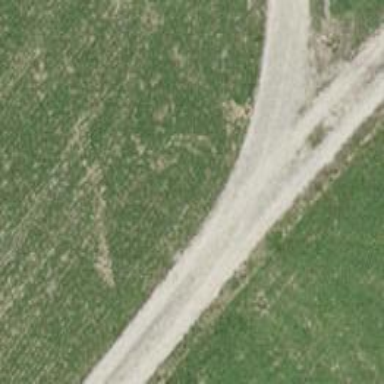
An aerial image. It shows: Gravel track with grade2 quality.